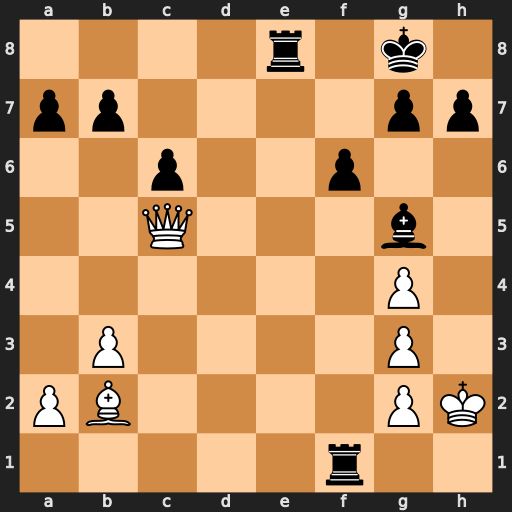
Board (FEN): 4r1k1/pp4pp/2p2p2/2Q3b1/6P1/1P4P1/PB4PK/5r2
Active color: w
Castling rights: -
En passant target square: -
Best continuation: Qc4+ Kh8 Qxf1